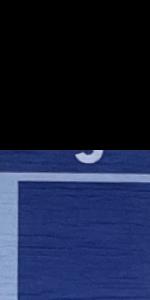
Label: Empty